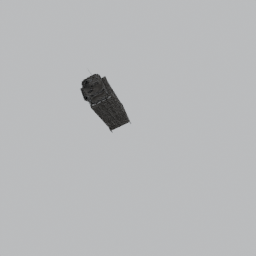
Label: architecture